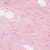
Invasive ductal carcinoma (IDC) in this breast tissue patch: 0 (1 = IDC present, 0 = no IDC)